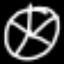
Label: clock